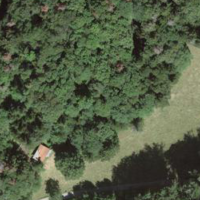
EUNIS habitat code: 44
Species observed at this site:
Geum rivale